Question: Im using the plugin TimelineJS <URL> and the css that determine the height of the navigation slider - FireBug and the like just dont help. Just wondering on the off chance has any one achieved this before?

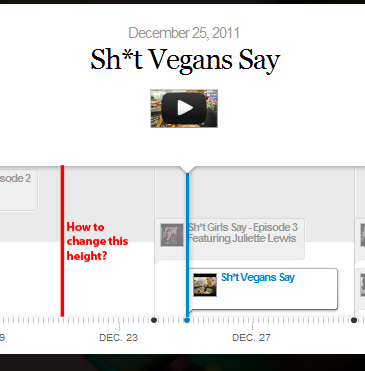
Answer: Well, you have to change some css attributes and some JS code:
You have to change
- .vmm-timeline .navigation (line 151, attribute: )
- .vmm-timeline .navigation .timenav .time (line 212, )
- .vmm-timeline .navigation .timenav .content .era (line 205, )
- .vmm-timeline .navigation .timenav-background (line 155, )
- .vmm-timeline .navigation .timenav-background .timenav-interval-background (line 155, )
- .vmm-timeline .navigation .timenav .content .marker .dot (line 171, )
Here I just found out a way where you have to hardcode style!
Well, there is one value, for example
is the height of your Class
In my example its 50!
So there is some code in line 32 where stands
'''
}else{VMM.Lib.stop(w.flag);VMM.Lib.css(w.flag,"top",S)}I.start_page&&a[m].type=="start"&&VMM.Lib.visible(w.marker,!1);
'''
You have to replace the 'VMM.Lib.css(w.flag,"top",S)'-part with:
'''
if(S>50){VMM.Lib.css(w.flag,"top","50px")}else{VMM.Lib.css(w.flag,"top",S)}
'''
or (not tested)
'''
if(S>navheight){VMM.Lib.css(w.flag,"top",navheight + "px")}else{VMM.Lib.css(w.flag,"top",S)}
'''
I hope thats it!
Err.. and: FireBug helped me alot! ;-)